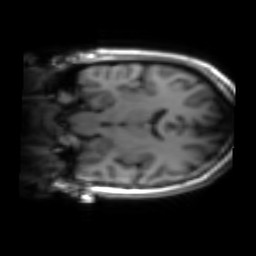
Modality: inplaneT1
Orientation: coronal
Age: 24
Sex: female
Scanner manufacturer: siemens
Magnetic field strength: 3 T
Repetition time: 1.2 s
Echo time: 0.00251 s